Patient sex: M
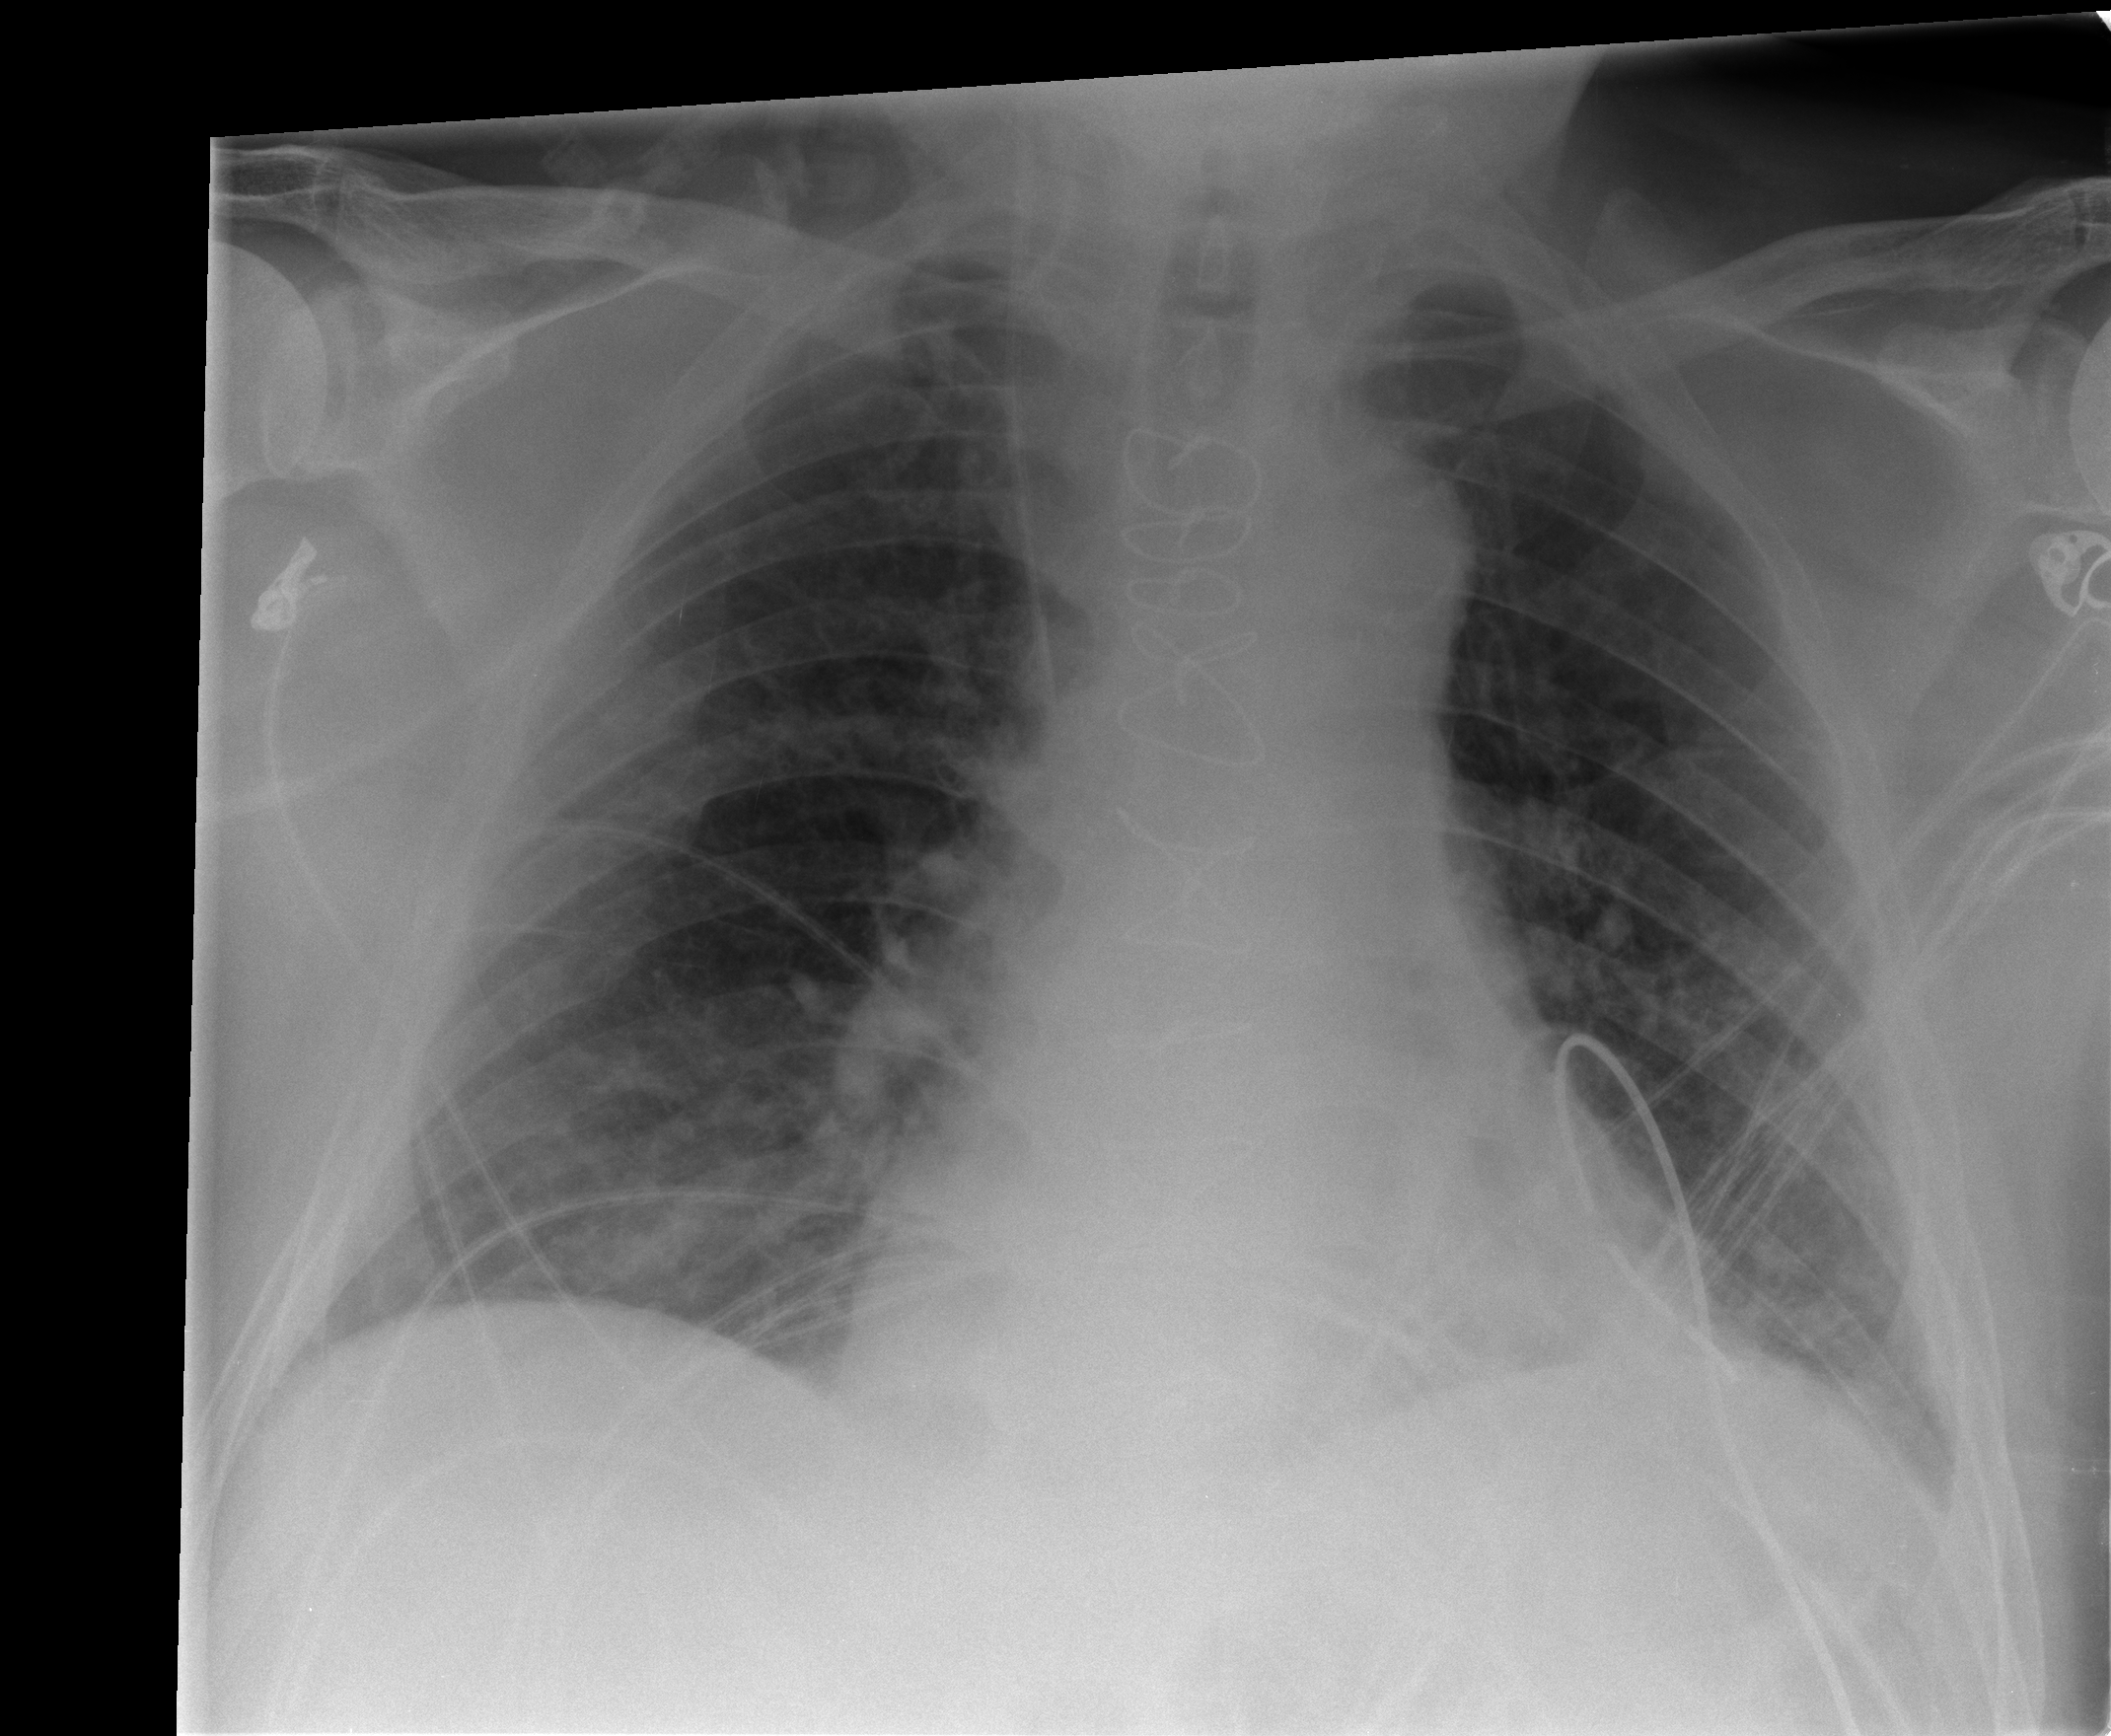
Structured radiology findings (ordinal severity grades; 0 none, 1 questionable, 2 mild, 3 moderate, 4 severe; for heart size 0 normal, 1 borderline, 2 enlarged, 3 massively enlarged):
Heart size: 2
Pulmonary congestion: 2
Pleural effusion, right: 0
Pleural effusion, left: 0
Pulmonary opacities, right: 3
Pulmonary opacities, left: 2
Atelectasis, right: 2
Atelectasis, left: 2